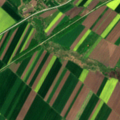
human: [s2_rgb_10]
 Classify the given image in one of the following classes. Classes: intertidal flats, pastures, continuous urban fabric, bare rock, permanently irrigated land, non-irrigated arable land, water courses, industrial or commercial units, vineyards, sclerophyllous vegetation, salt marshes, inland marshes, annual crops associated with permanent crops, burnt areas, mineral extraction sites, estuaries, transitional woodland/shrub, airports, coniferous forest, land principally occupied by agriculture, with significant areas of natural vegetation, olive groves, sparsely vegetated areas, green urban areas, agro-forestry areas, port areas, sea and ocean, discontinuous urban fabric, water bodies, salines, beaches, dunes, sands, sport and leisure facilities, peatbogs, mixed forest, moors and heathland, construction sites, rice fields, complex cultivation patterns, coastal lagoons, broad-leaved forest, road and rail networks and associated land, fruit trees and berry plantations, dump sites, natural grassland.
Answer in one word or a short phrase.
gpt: non-irrigated arable land, transitional woodland/shrub